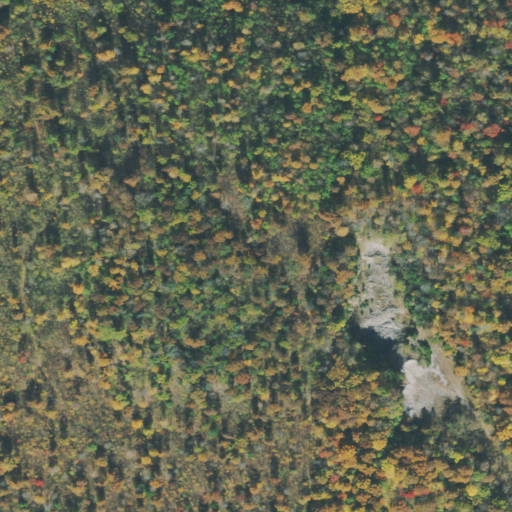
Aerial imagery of mountain in Tennessee named Brays Knob containing deciduous forest, shrub, pasture, and evergreen forest